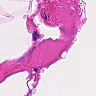
Metastatic tissue present: no